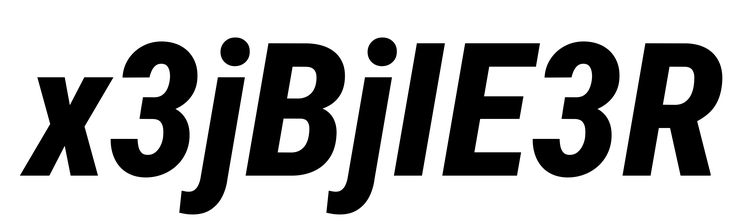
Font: Roboto-Italic_Condensed_ExtraBold_Italic